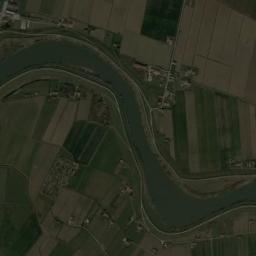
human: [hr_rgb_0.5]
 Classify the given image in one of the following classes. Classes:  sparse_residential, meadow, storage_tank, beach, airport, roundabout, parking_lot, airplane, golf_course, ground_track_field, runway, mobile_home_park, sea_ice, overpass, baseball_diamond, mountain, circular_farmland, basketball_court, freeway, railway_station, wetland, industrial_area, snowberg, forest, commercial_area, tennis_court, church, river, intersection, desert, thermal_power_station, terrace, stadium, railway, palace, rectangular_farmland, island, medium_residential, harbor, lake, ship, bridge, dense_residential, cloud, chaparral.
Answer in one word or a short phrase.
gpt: river